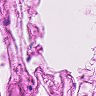
Metastatic tissue present: no